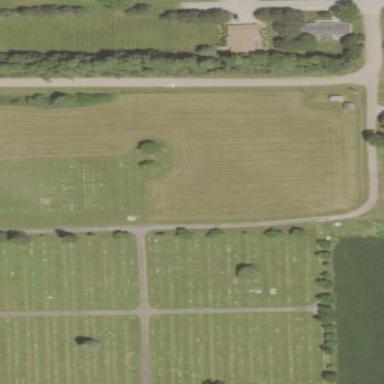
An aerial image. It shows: Cemetery.